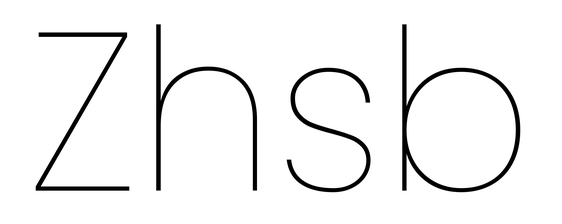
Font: Poppins-Thin